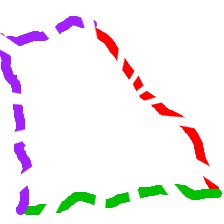
Shape: trapezoid